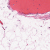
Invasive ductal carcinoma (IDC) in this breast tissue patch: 0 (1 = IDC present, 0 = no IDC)